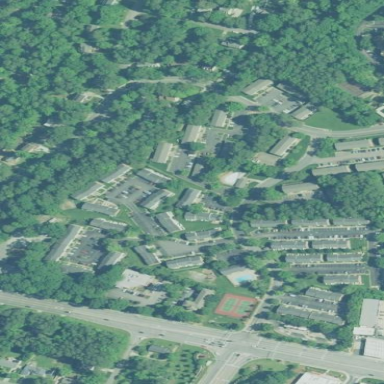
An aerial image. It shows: Residential neighbourhood.